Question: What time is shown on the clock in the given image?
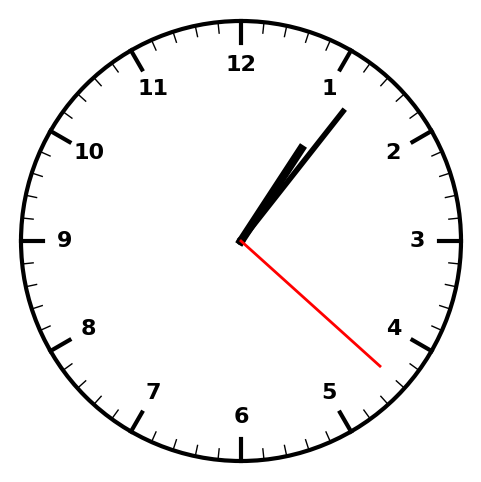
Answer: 01:06:22